Brain MRI, t1w sequence, axial 2D slice.
Patient: age 35, sex M, weight 95 kg, height 1.95 m
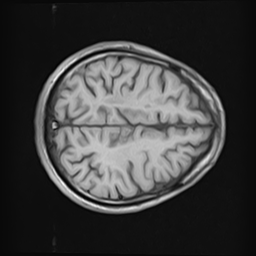